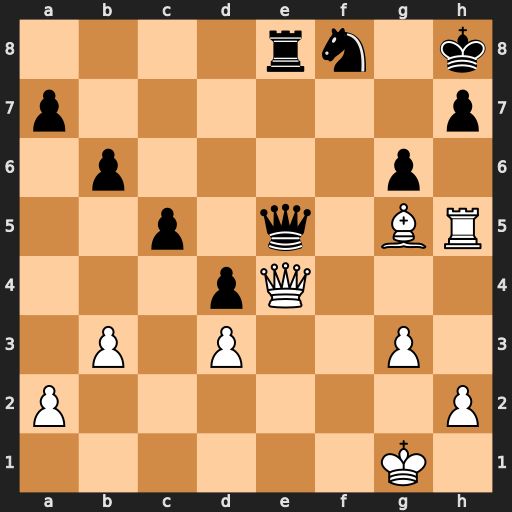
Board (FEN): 4rn1k/p6p/1p4p1/2p1q1BR/3pQ3/1P1P2P1/P6P/6K1
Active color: w
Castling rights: -
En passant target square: -
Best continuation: Qxe5+ Rxe5 Bf6+ Kg8 Rxe5